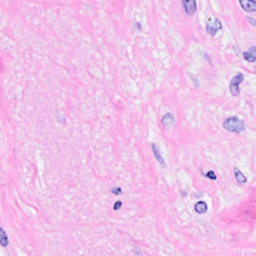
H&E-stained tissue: Breast